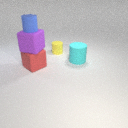
small yellow rubber cylinder to the right of large red rubber cube